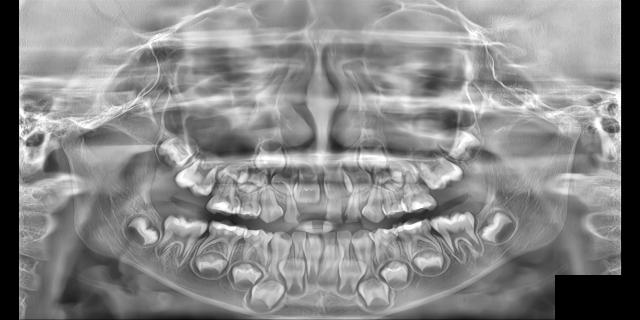
child